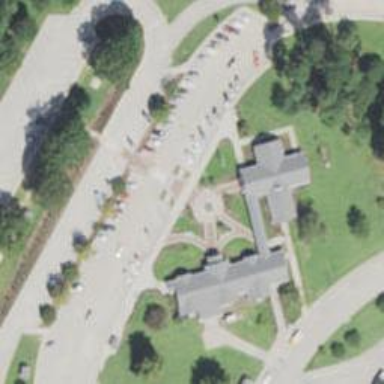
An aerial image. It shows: Rest area on the road.